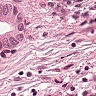
Metastatic tissue present: yes